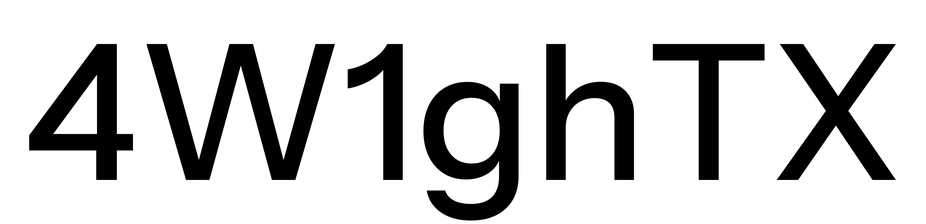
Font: InstrumentSans_Medium